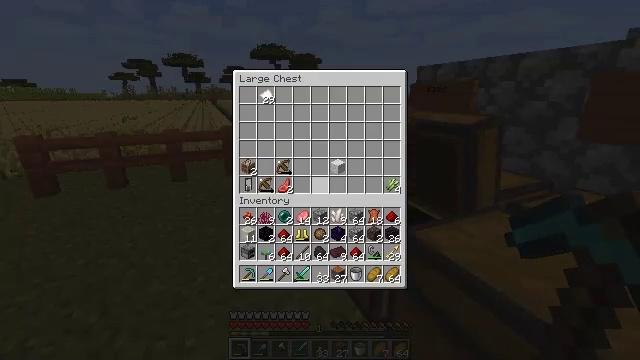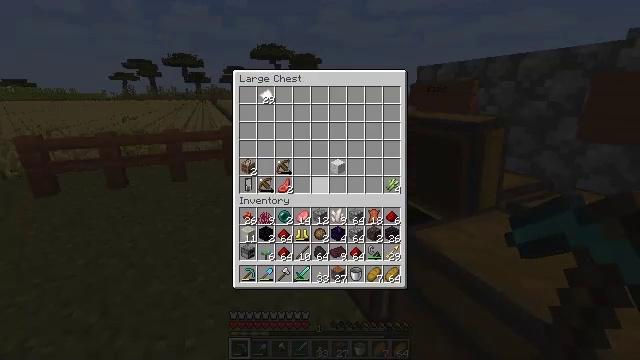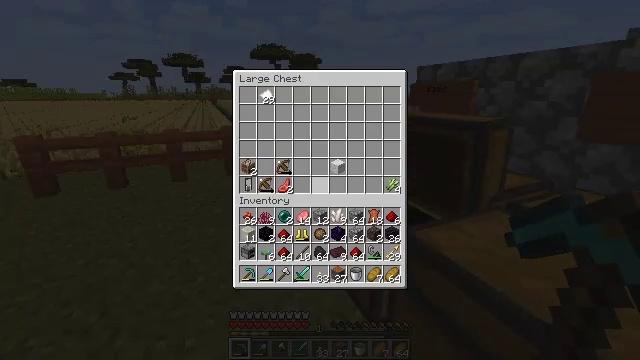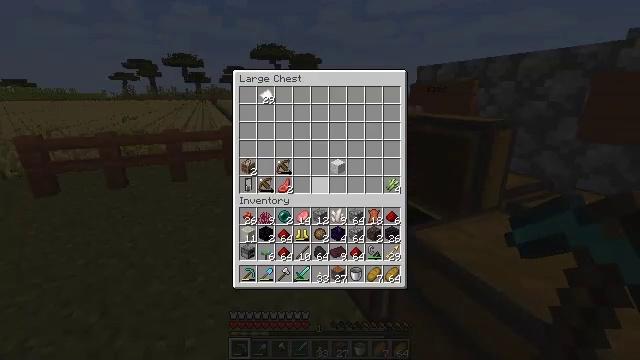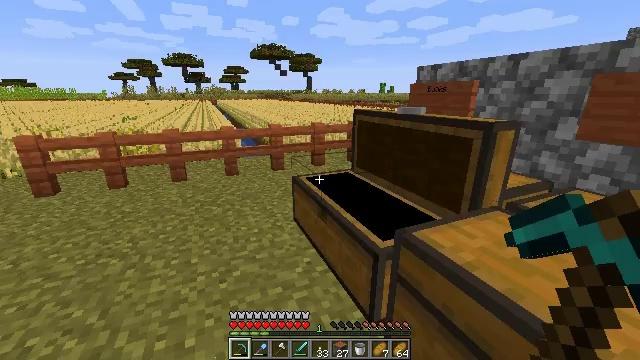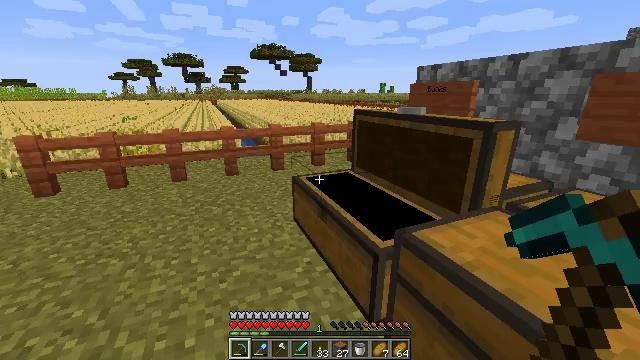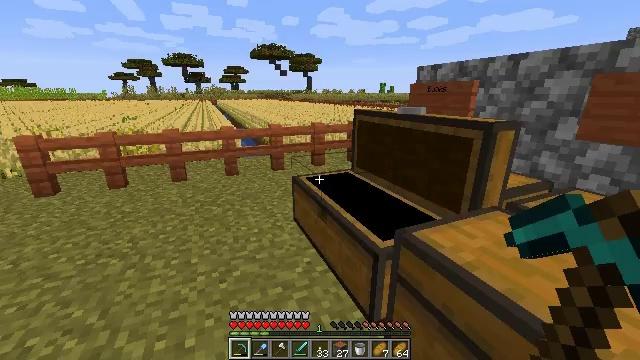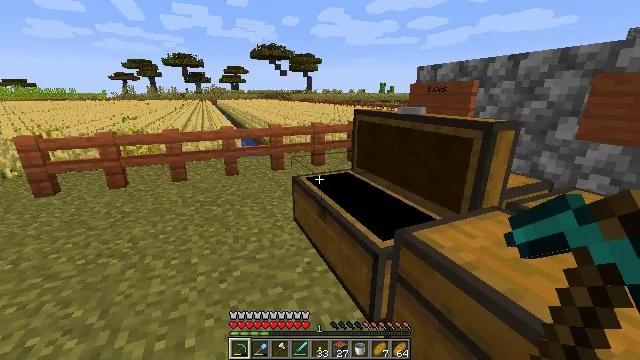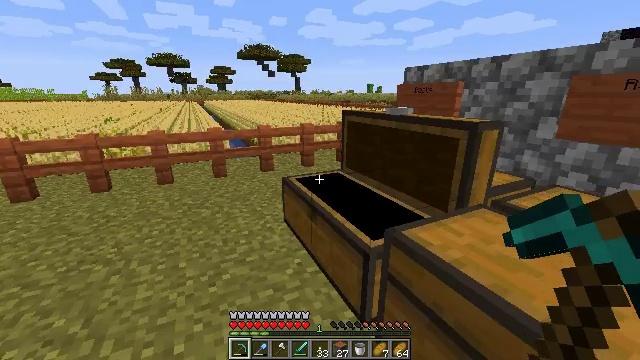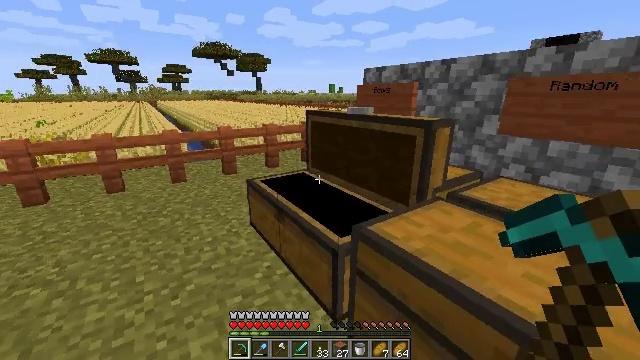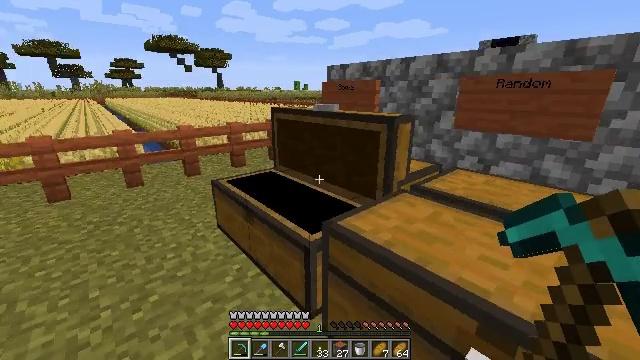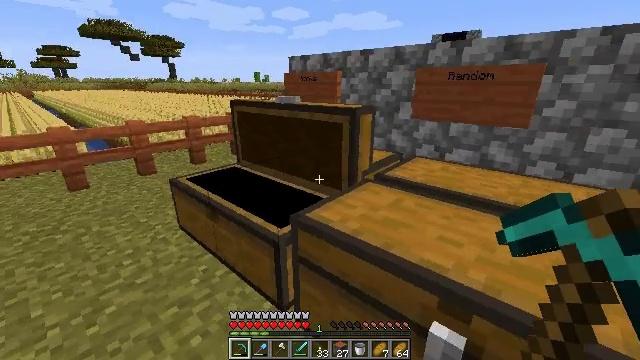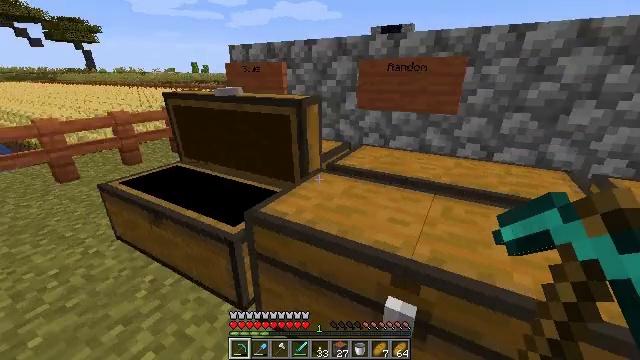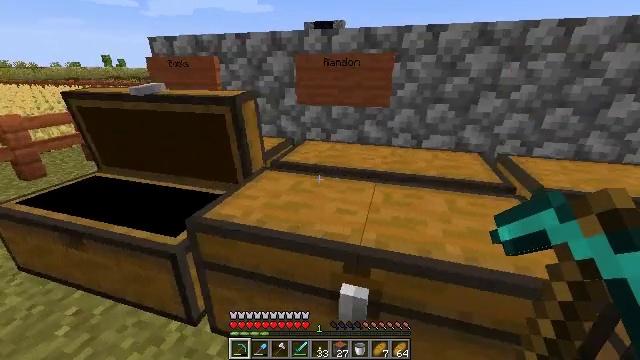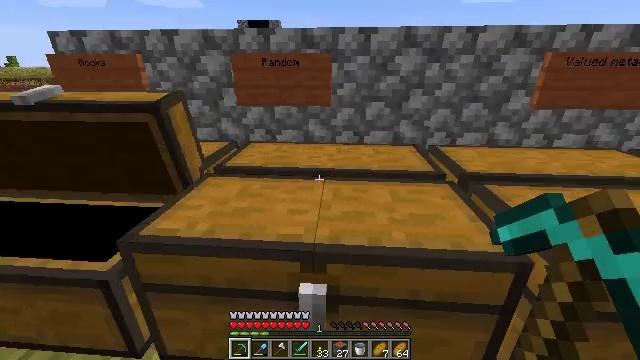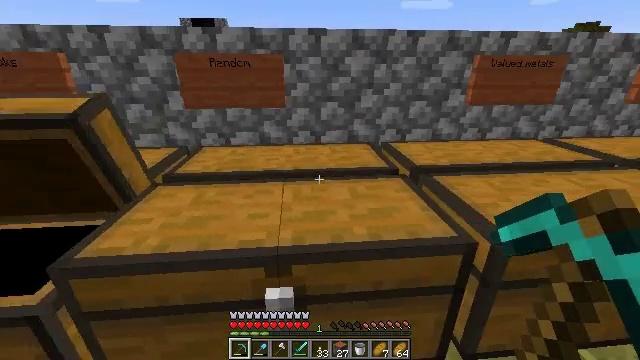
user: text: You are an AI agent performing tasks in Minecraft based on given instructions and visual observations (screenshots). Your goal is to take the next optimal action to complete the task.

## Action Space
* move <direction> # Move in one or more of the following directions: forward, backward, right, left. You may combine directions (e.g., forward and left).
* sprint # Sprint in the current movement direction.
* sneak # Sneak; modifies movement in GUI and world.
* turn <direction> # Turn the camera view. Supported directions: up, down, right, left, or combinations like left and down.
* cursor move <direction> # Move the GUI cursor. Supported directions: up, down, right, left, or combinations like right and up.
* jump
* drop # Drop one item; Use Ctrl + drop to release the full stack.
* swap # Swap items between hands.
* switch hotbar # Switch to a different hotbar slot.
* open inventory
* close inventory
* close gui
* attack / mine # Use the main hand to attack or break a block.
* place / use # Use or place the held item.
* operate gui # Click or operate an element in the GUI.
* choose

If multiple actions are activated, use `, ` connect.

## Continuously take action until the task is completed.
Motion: motion action
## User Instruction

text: Drop a furnace.
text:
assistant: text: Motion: no_op
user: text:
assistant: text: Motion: no_op
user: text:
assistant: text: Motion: no_op
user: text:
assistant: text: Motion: no_op
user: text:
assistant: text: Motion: no_op
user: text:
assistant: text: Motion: no_op
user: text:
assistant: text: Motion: no_op
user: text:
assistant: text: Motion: turn right
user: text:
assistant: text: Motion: turn right
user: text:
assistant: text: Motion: turn right
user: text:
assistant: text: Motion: turn right and down
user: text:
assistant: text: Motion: turn right and down
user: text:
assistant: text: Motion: turn right
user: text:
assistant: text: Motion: turn right
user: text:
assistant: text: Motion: turn right
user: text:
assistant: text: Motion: move right, turn right
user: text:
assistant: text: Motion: move forward and move right, turn right
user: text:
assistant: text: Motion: move forward and move right, turn right
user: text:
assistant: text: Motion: move forward and move right, turn right
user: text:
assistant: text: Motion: move forward and move right, turn right
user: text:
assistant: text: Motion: move forward and move right
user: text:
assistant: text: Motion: move forward
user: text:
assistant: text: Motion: close inventory
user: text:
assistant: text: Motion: close inventory
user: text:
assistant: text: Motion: close inventory
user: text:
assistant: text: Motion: open gui
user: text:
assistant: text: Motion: cursor move right
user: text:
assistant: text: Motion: no_op
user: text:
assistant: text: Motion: no_op
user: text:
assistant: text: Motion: no_op